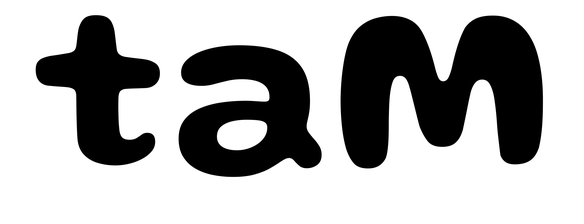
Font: Gluten_SemiBold